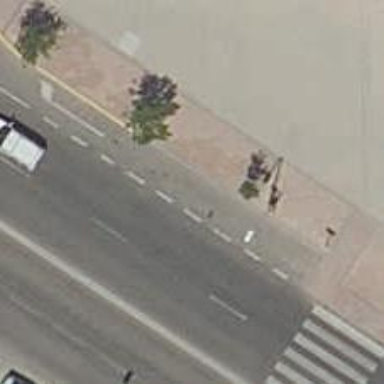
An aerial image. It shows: Taxi stand.